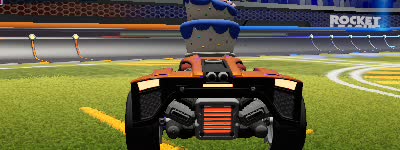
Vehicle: breakout